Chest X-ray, PA view. Patient: 68 years old, sex F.
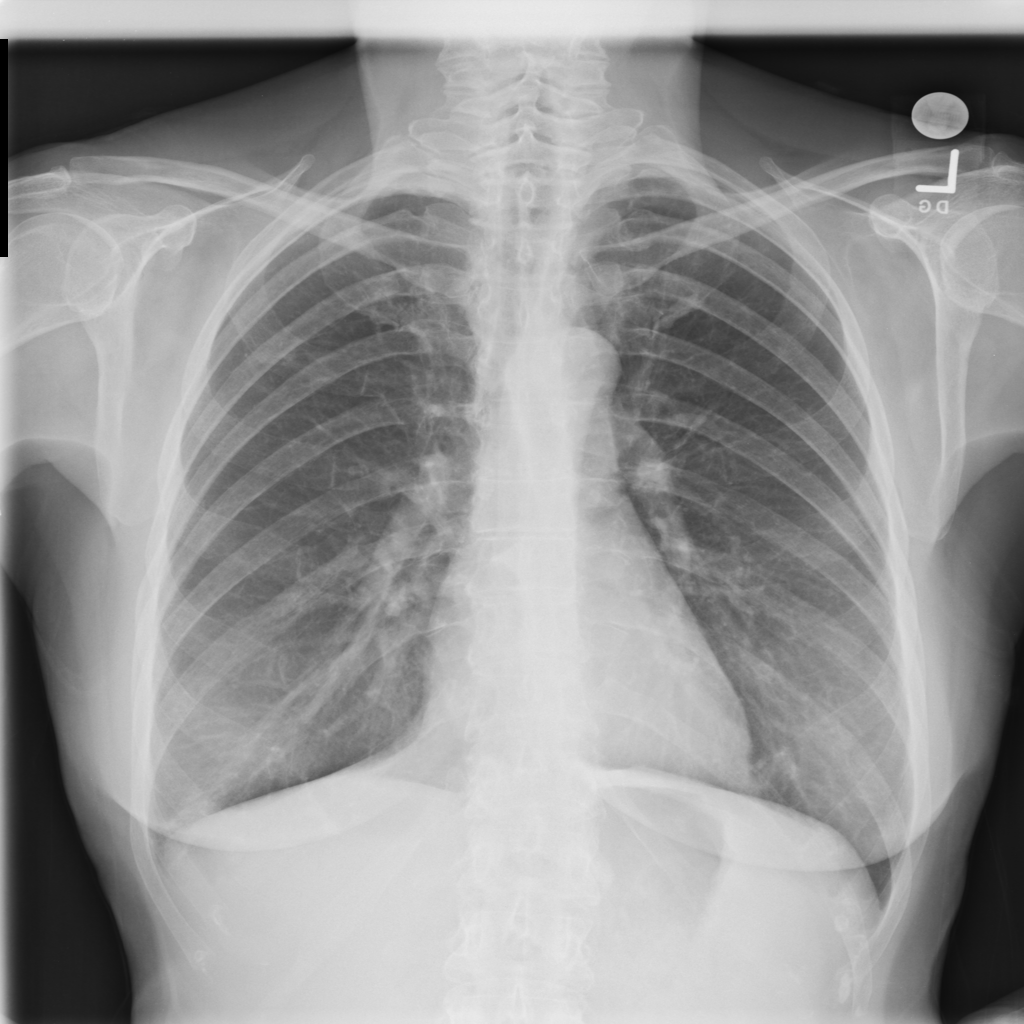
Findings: No Finding